Question: ## We are looking for a solution, to reorder DIVs, if the screen size gets smaller.
Our divs images are grey and white.
On a screen size that is bigger than 1024px we use a 3 column layout.
If the screen size gets smaller we use a 2 column layout.
The problem is that we have to reorder the divs on the 2 column layout.
Otherwise the layout breaks and we don't have the chess pattern.
<URL>
'''
@media only screen and (min-width: 0px) {
.mix {width: 100%;}
}
@media only screen and (min-width:568px) {
.mix {width: 50%;}
}
@media only screen and (min-width:1024px) {
.mix {width: 33.333%;}
}
<div class="mix grey">
<a href="/products/angebotsmappe">
<img src="{{ 'grey.jpg' | asset_url }}" alt="Urkundenmappe - DIN 4,95 EUR">
<div class="infogrey">
<h2 class="producttitle">Urkundenmappe</h2>
<span class="price">4,95 EUR</span>
</div>
</a>
</div>
<div class="mix white">
<a href="/products/angebotsmappe">
<img src="{{ 'white.jpg' | asset_url }}" alt="Sammelmappe - DIN 4,95 EUR">
<div class="infowhite">
<h2 class="producttitle">Sammelmappe</h2>
<span class="price">4,95 EUR</span>
</div>
</a>
</div>
<div class="mix grey">
<a href="/products/angebotsmappe">
<img src="{{ 'grey.jpg' | asset_url }}" alt="Angebotsmappe - DIN 4,95 EUR">
<div class="infogrey">
<h2 class="producttitle">Angebotsmappe</h2>
<span class="price">4,95 EUR</span>
</div>
</a>
</div>
<div class="mix white">
<a href="/products/angebotsmappe">
<img src="{{ 'white.jpg' | asset_url }}" alt="Schnellhefter - DIN 4,95 EUR">
<div class="infowhite">
<h2 class="producttitle">Schnellhefter</h2>
<span class="price">4,95 EUR</span>
</div>
</a>
</div>
<div class="mix grey">
<a href="/products/angebotsmappe">
<img src="{{ 'grey.jpg' | asset_url }}" alt="Klemmmappe - DIN 4,95 EUR">
<div class="infogrey">
<h2 class="producttitle">Klemmmappe</h2>
<span class="price">4,95 EUR</span>
</div>
</a>
</div>
<div class="mix white">
<a href="/products/angebotsmappe">
<img src="{{ 'white.jpg' | asset_url }}" alt="Ringordner - DIN 4,95 EUR">
<div class="infowhite">
<h2 class="producttitle">Ringordner</h2>
<span class="price">4,95 EUR</span>
</div>
</a>
</div>
'''

Maybe a JavaScript solution?
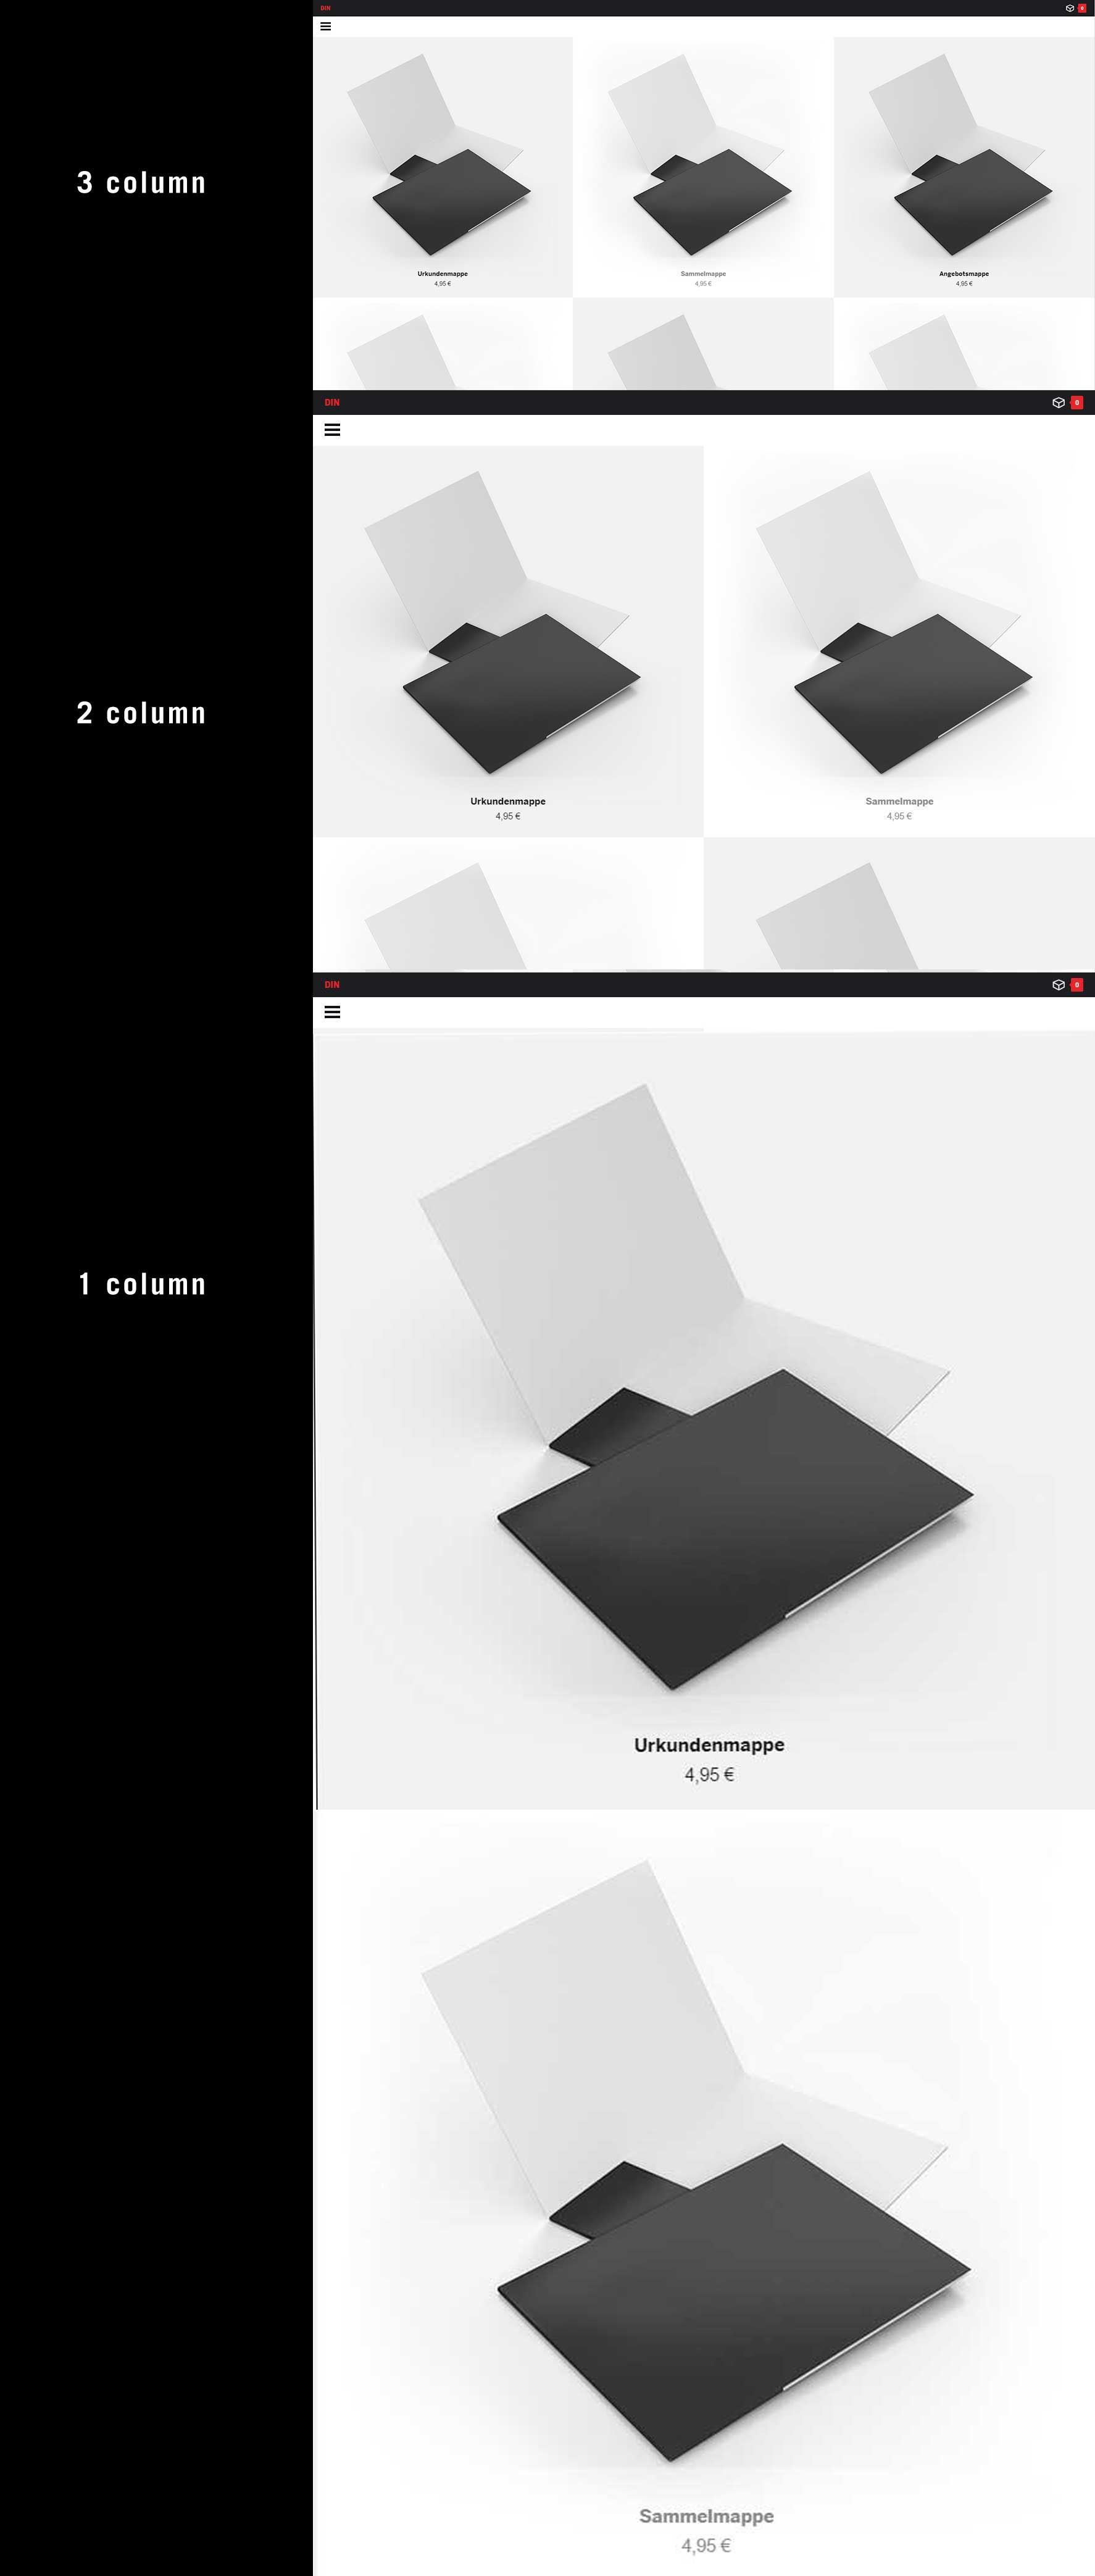
Answer: if you don't need to support IE8 and earlier, you can use the CSS3 <URL>. the css design is for the illustration, change it to what you need:
'''
.mix
{
float: left;
text-align: center;
border: 1px solid;
}
.mix img
{
display: inline-block;
max-width: 50%;
}
@media only screen and (min-width:568px)
{
.mix
{
width: 50%;
}
.mix:nth-child(4n+1), .mix:nth-child(4n+4)
{
background: #999;
}
}
@media only screen and (min-width:1024px)
{
.mix
{
width: 33.333%;
}
.mix:nth-child(4n+1), .mix:nth-child(4n+4)
{
background: none;
}
.mix:nth-child(odd)
{
background: #999;
}
}
'''
example: <URL> - resize the window to see it working.